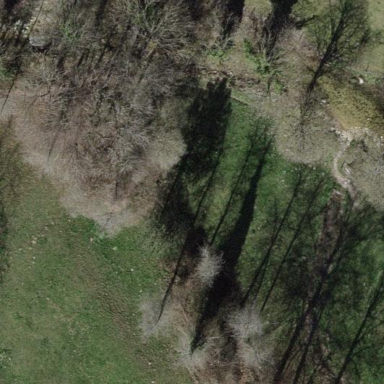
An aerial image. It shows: Forest area.